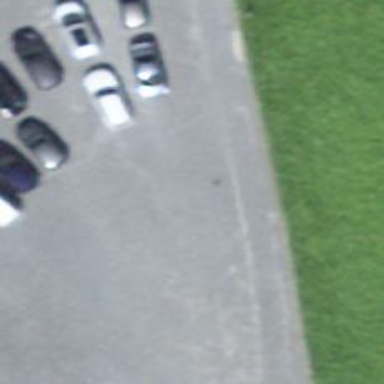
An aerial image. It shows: Parking aisle with fine gravel surface.